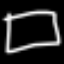
Label: square